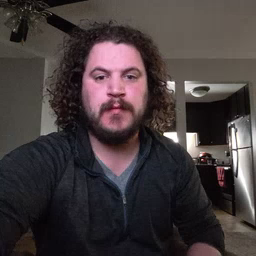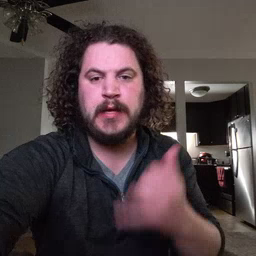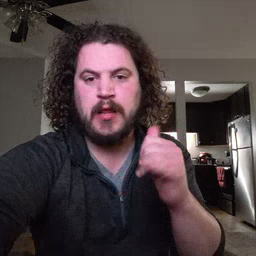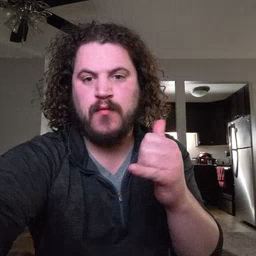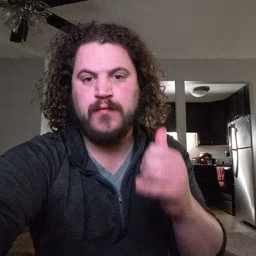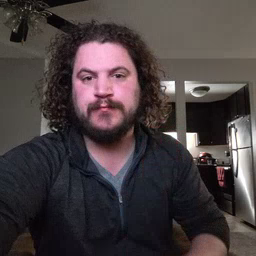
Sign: yellow